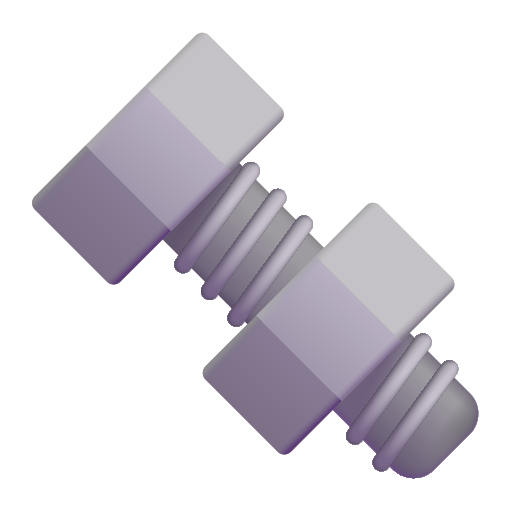
nut and bolt color